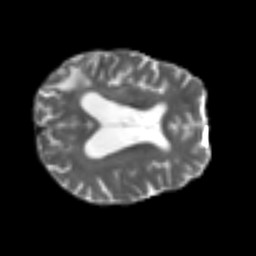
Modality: T2w
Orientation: axial
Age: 71
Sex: male
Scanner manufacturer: siemens
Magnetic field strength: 3 T
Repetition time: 4.999 s
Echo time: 0.07946 s